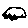
Label: car